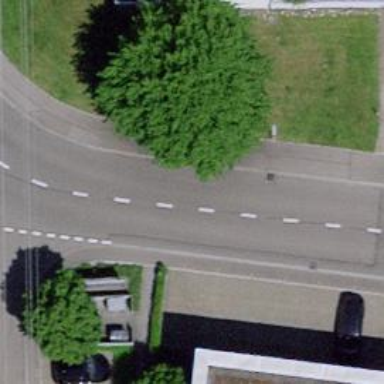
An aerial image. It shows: Chicane for traffic calming.